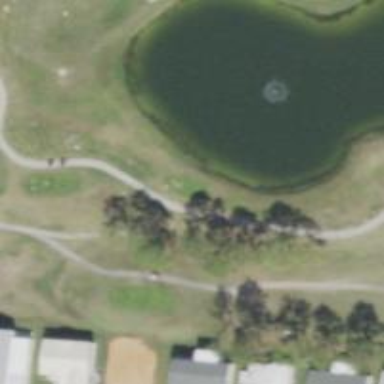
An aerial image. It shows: Golf hole.